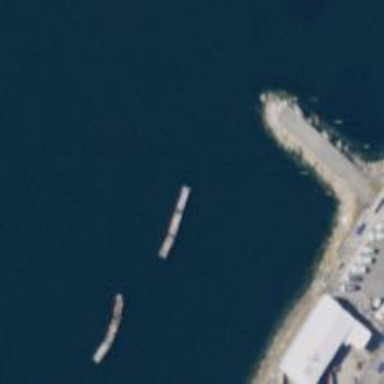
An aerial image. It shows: Man-made pier.